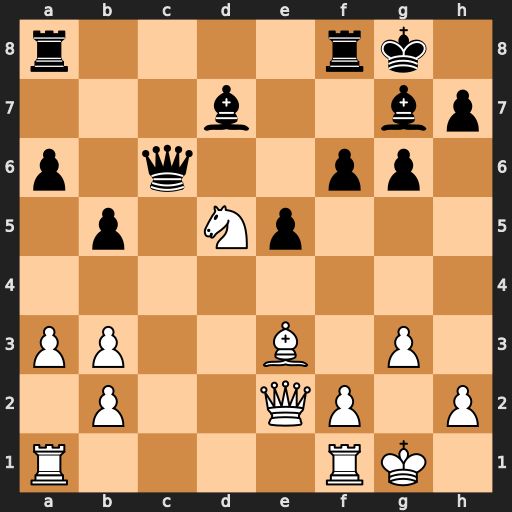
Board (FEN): r4rk1/3b2bp/p1q2pp1/1p1Np3/8/PP2B1P1/1P2QP1P/R4RK1
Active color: w
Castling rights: -
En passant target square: -
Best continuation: Ne7+ Kh8 Nxc6